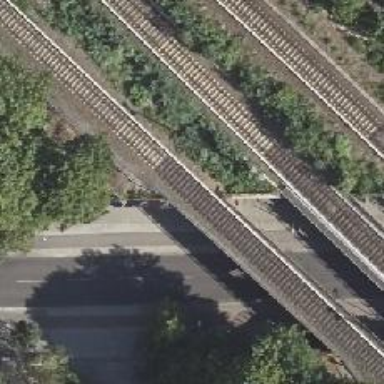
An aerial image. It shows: Light rail railway line with electrified rails.